Question: I have pickup table which looks like this
'''
create table Pickup
(
PickupID int IDENTITY,
ClientID int ,
PickupDate date ,
PickupProxy varchar (200) ,
PickupHispanic bit default 0,
EthnCode varchar(5) ,
CategCode varchar (2) ,
AgencyID int,
Primary Key (PickupID),
);
'''
and it containe pickups for clients
I need to create report based on this table which should looks like this

I know i need to use 'CASE' but really do not know how to put years and calculate
average pickups for each year. and how to count pickups for specific year.so far i have only this
'''
SELECT
DATEPART(YEAR, PickupDate)as 'Month'
FROM dbo.Pickup
group by DATEPART(YEAR, PickupDate)
WITH ROLLUP
'''
Any ideas?
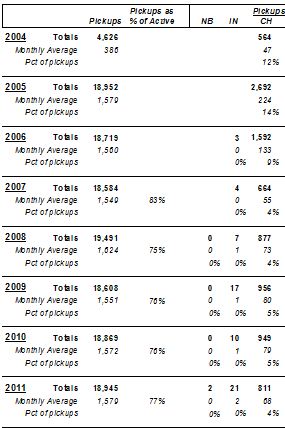
Answer: Best way to structure a query like this is to use an Index table. Ideally create this in your master database so it is available to all dbs on the server but can be created in the local db too.
You can create one like this
'''
create table IndexTable
(
IndexID int NOT NULL,
Primary Key (IndexID),
);
'''
Then fill it with the numbers 1 - n where n is big enough, say 1,000,000.
Like this
'''
INSERT IndexTable
VALUES (1)
WHILE (SELECT MAX(IndexID) FROM IndexTable) < <PHONE>
INSERT IndexTable
SELECT IndexID + (SELECT MAX(IndexID) FROM IndexTable)
FROM IndexTable
'''
Your query then uses this table to treat months as integers
'''
SELECT DATEADD(month, 0, i.IndexID) Months
,COUNT(p.PickupDate)
,AVERAGE(*Whatever*)
FROM Pickup p
INNER JOIN
IndexTable i ON DATEDIFF(month, p.PickupDate, 0) = i.IndexID
GROUP BY i.IndexID
WITH ROLLUP
'''